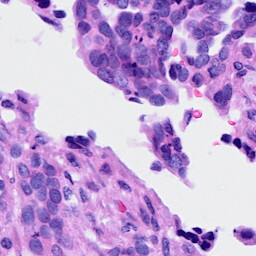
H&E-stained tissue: Ovarian